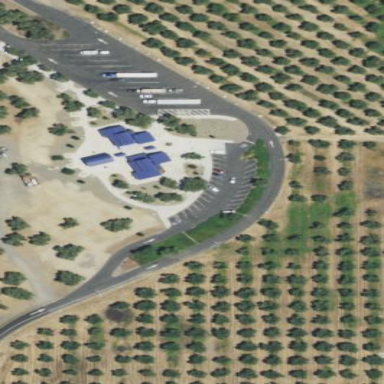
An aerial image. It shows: Rest area on the road with picnic tables.